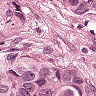
Metastatic tissue present: yes